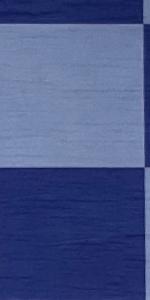
Label: Empty